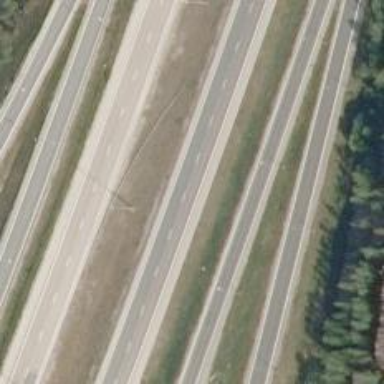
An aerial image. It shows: Asphalt motorway.